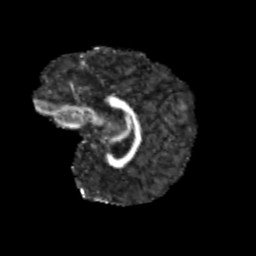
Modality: FA
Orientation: sagittal
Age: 11
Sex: female
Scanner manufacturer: siemens
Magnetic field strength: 3 T
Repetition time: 3.8 s
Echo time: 0.07 s